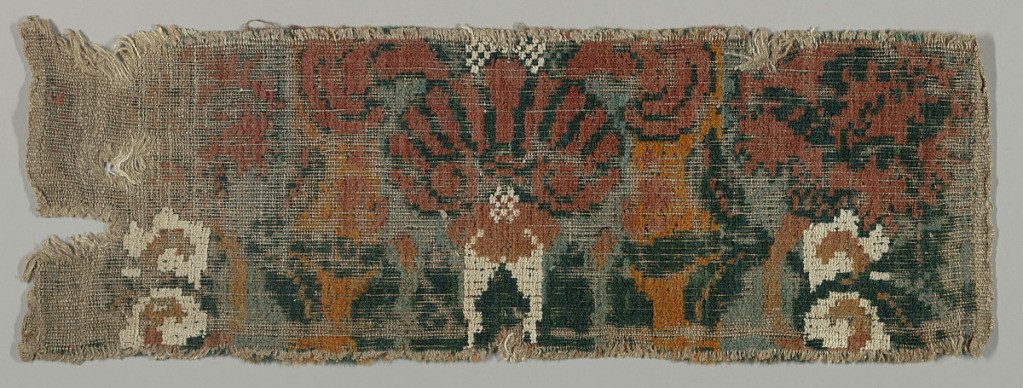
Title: Carpet fragment
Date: late 17th–18th century
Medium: wool, linen or hemp, cotton Technique: cut pile on plain weave (moquette or velours d'Arras)
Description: Cut pile in a plain weave foundation showing a design of large-scale, somewhat stylized pomegranate, foliage and flowers in multicolored wool pile with white cotton pile accents. Ground warp and weft are coarse linen or hemp, as is broad selvage of warp-face plain weave. Colors are faded; were formerly very bright orange, red, two shades of green, and white.